Question: Here's my problem:
- when I open the file, I get this message from vim: '''
"myfilename.sql" [converted] 78565L, 10487381C
'''
- if I do ':set' i get:'''
Options
backspace=2 colorcolumn=+1 formatoptions=qc scrolloff=15 smartindent textwidth=80 visualbell
backup expandtab ignorecase shiftwidth=4 syntax=sql ttyfast t_vb=
bomb filetype=sql number showcmd tabstop=4 ttymouse=sgr
backupdir=~/.vim/backup
comments=s1:/*,mb:*,ex:*/,:--,://
define=\c\<\(VARIABLE\|DECLARE\|IN\|OUT\|INOUT\)\>
directory=~/.vim/tmp
fileencoding=utf-8
fileencodings=utf-8,ucs-bom,default,latin1
matchpairs=(:),{:},[:],<:>
omnifunc=sqlcomplete#Complete
viminfo='10,"100,:20,%,n~/.viminfo
'''
- I have the characters visible like this:- if I do ':set' i get:'''
--- Options ---
backspace=2 encoding=utf-8 formatoptions=qc scrolloff=15 smartindent textwidth=80 visualbell
backup expandtab ignorecase shiftwidth=4 syntax=sql ttyfast t_vb=
colorcolumn=+1 filetype=sql number showcmd tabstop=4 ttymouse=sgr
backupdir=~/.vim/backup
comments=s1:/*,mb:*,ex:*/,:--,://
define=\c\<\(VARIABLE\|DECLARE\|IN\|OUT\|INOUT\)\>
directory=~/.vim/tmp
fileencoding=latin1
fileencodings=utf-8,ucs-bom,default,latin1
matchpairs=(:),{:},[:],<:>
omnifunc=sqlcomplete#Complete
viminfo='10,"100,:20,%,n~/.viminfo
'''
- As you can see, I see 'fileencoding=latin1' so I try to force it to utf8: ':set fileencoding=utf-8'. I save it ':wq' and whenever I want to re-open it nothing has changed, with good accents!- The only thing I want from now is to save it so that I can re-open it without having all of this to do to get it right. What should I do?
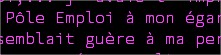
Answer: encoding, and fileencoding are two options in vim. please read the help doc for details.
If your file was encoded as UTF-8, the easiest way to read it is, set 'encoding=utf-8' and 'fileencoding=utf-8' too.
You can add those lines in your vimrc, to make it as default encoding option.